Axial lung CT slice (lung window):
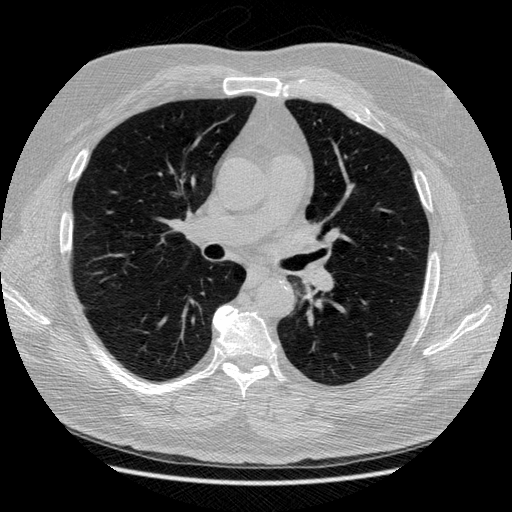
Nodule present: no